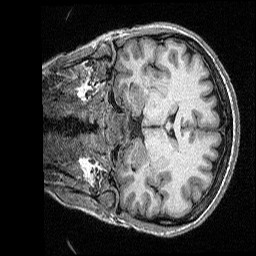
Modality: T1w
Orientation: coronal
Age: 42
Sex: female
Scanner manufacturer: siemens
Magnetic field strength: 3 T
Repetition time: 2.3 s
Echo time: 0.00298 s